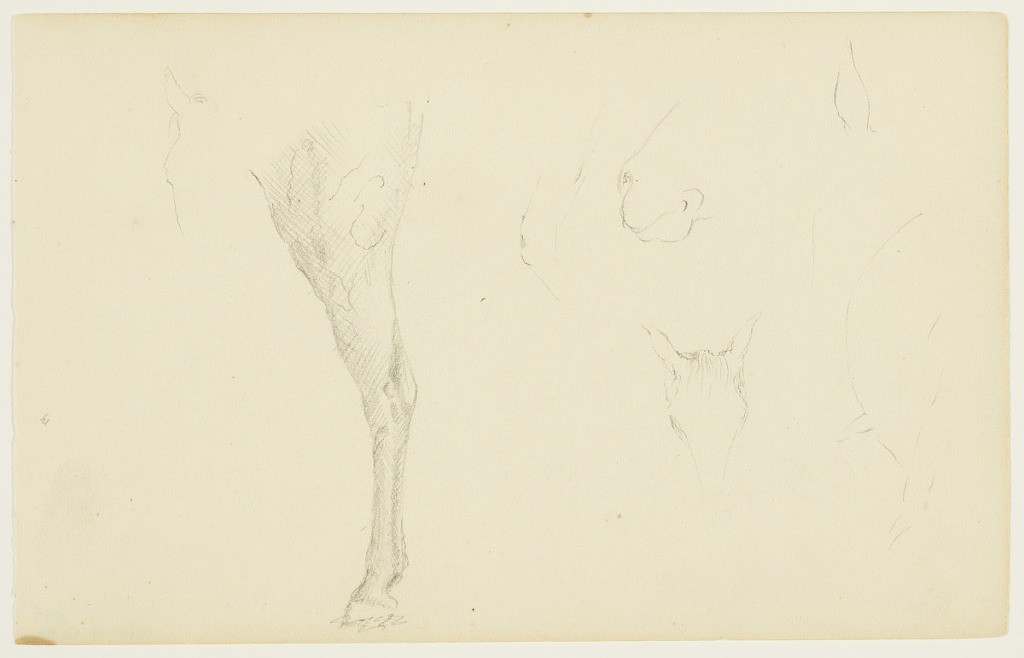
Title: Horse Sketches
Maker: Frederic Edwin Church, American, 1826–1900
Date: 1844 - 1845
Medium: Graphite on white wove paper
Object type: Drawing
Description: Figure sketches showing isolated parts of a horse's body. At center and shaded in detail, a horse's leg is shown in left profile. At upper left, the side of a horse's head and ear are visible. At right, the snout, ear, bent knee, and forehead of the horse are also rendered in minimal detail. At far right, the outline of possibly a sleeping pig is shown.